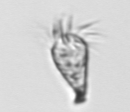
Label: Paratontonia_gracillima